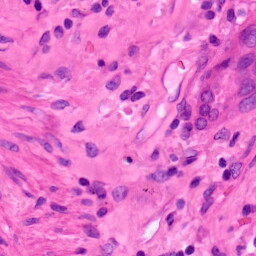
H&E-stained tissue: Lung